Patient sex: M
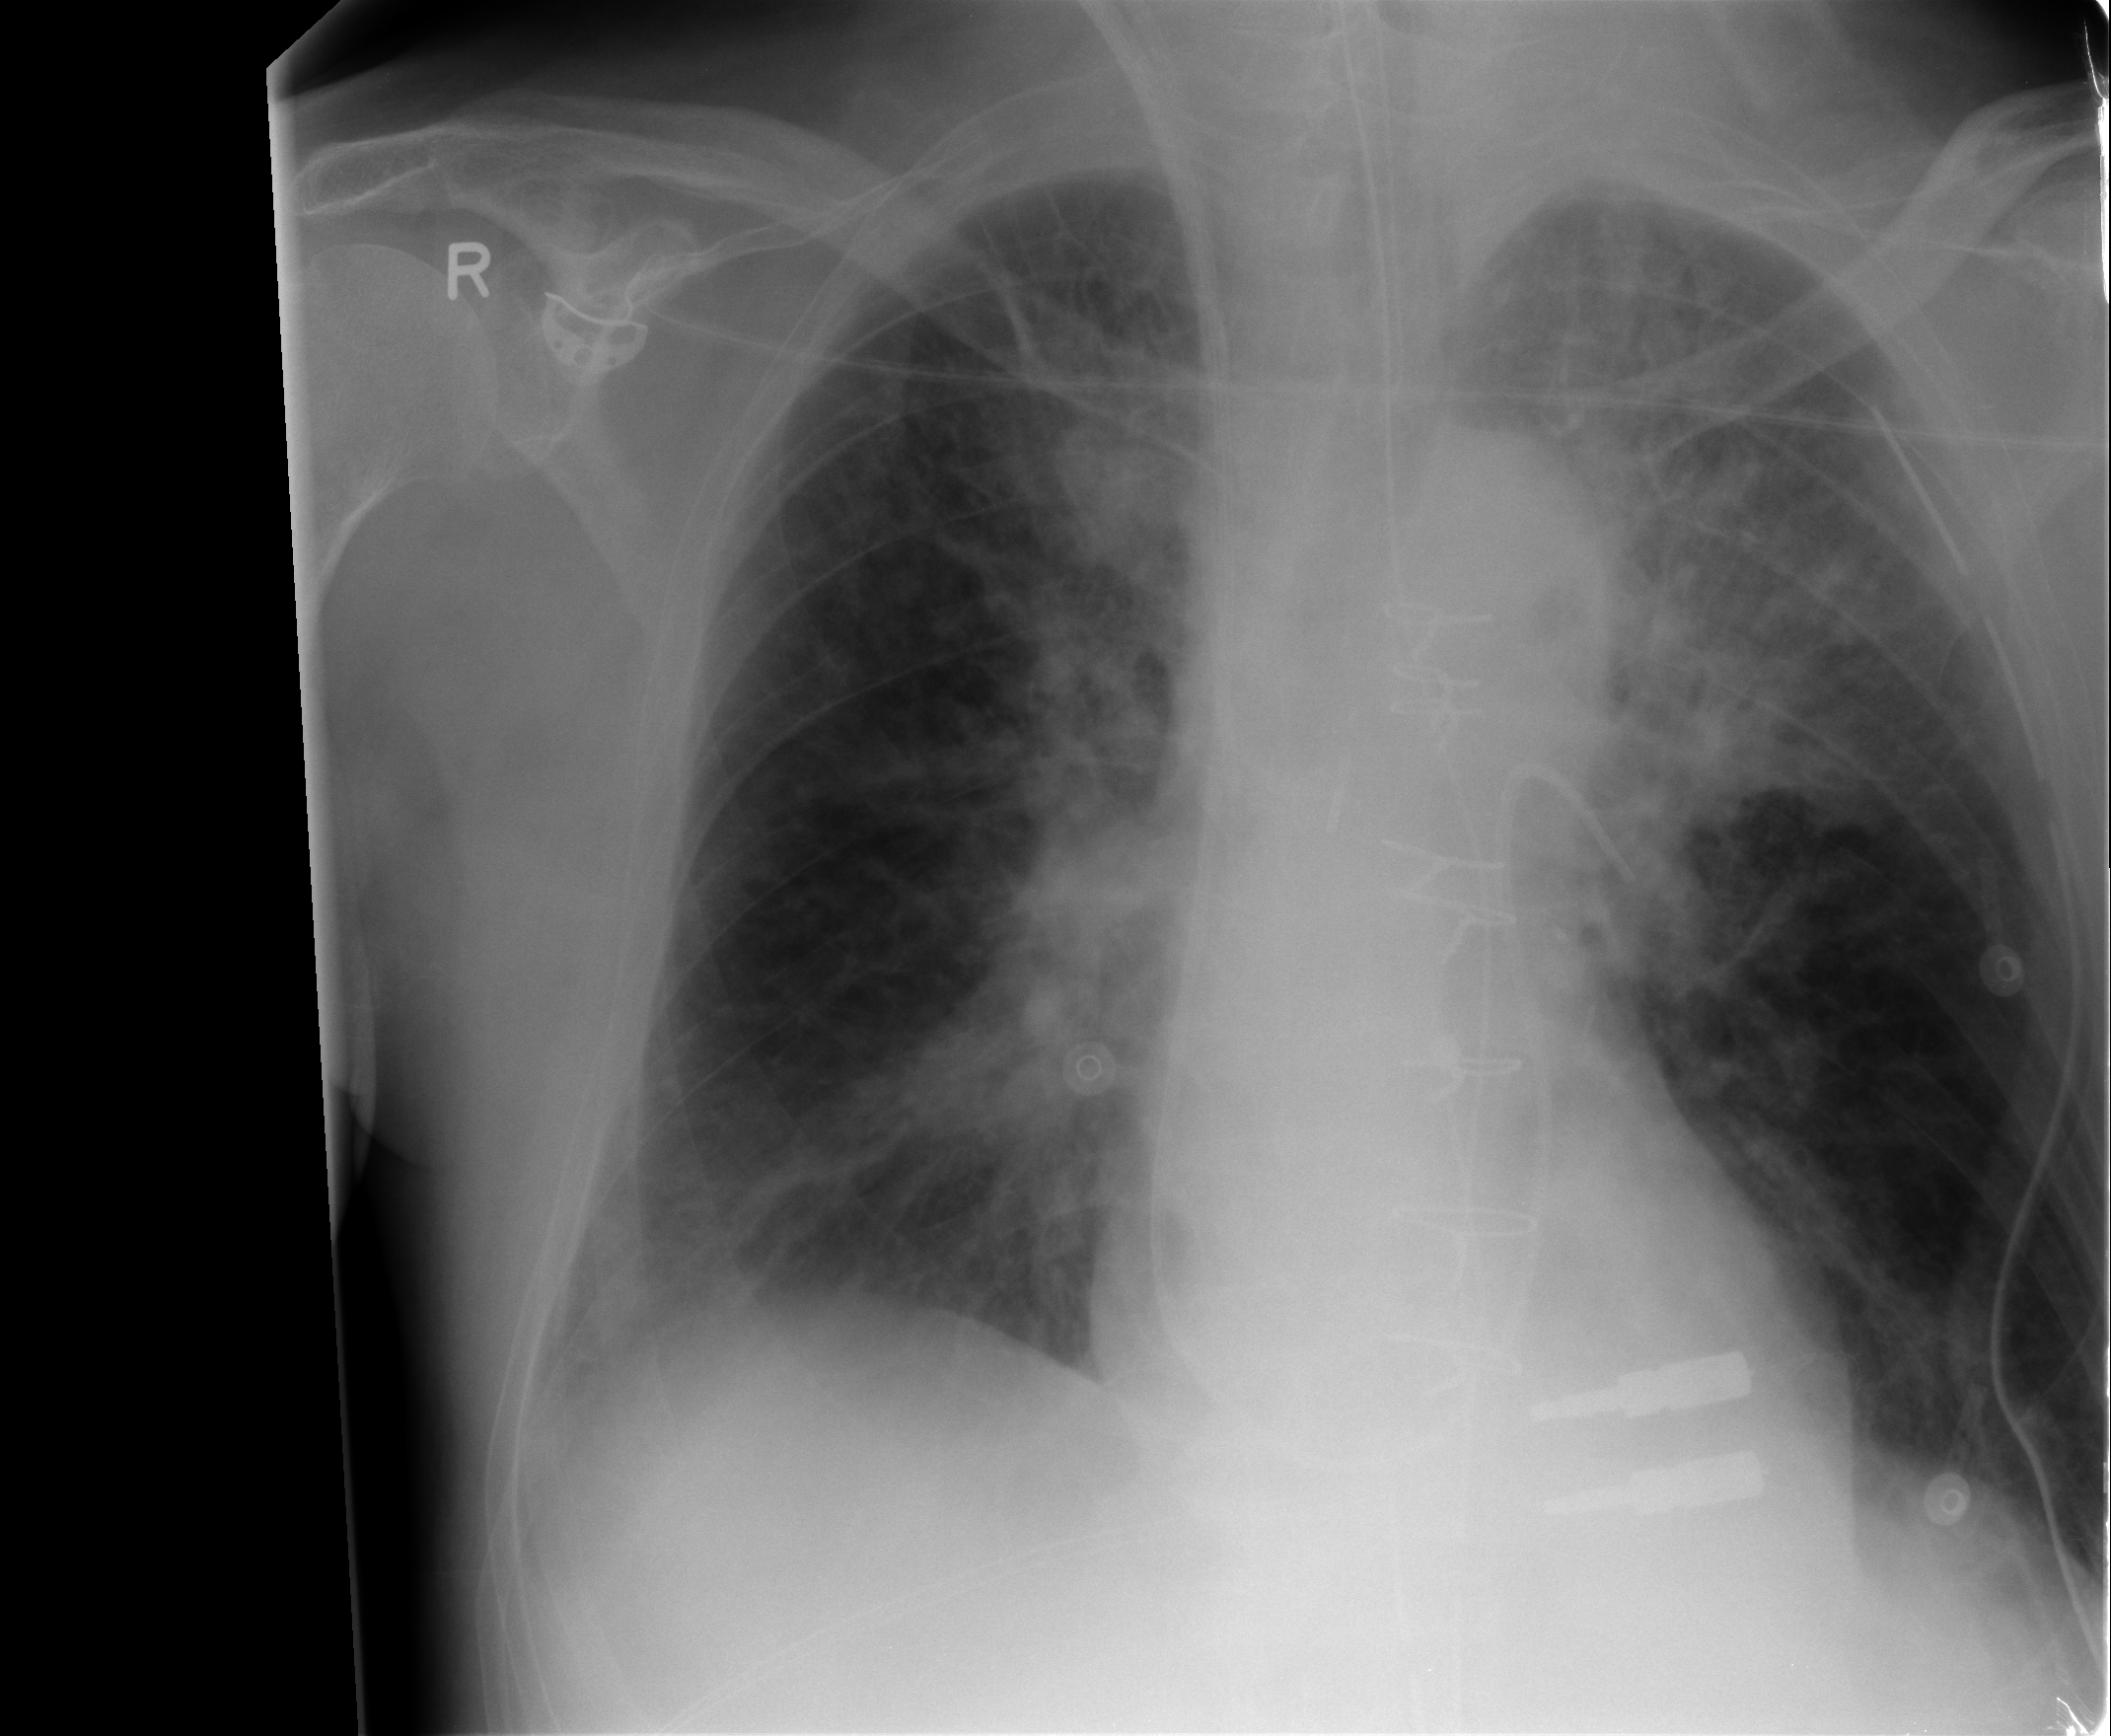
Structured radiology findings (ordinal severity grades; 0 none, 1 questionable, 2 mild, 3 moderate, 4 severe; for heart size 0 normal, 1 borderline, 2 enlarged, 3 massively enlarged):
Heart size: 0
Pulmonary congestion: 2
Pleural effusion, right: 2
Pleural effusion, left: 2
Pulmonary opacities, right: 2
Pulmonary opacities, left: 2
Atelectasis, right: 2
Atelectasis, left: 2